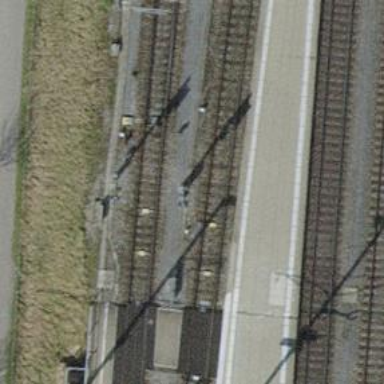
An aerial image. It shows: Railway siding with one electrified track and contact line.